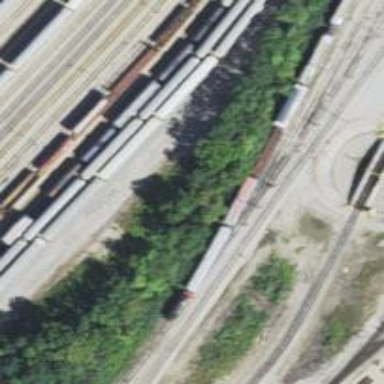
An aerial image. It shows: Railway yard used for both manifest and maintenance purposes.